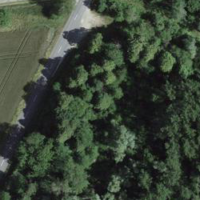
EUNIS habitat code: 41
Species observed at this site:
Corvus corone
Motacilla cinerea
Cyanistes caeruleus
Turdus philomelos
Anas platyrhynchos
Fringilla coelebs
Regulus ignicapilla
Aegithalos caudatus
Buteo buteo
Turdus iliacus
Turdus merula
Phylloscopus collybita
Poecile palustris
Larus michahellis
Parus major
Erithacus rubecula
Milvus migrans
Mergus merganser
Milvus milvus
Certhia familiaris
Picus viridis
Motacilla alba